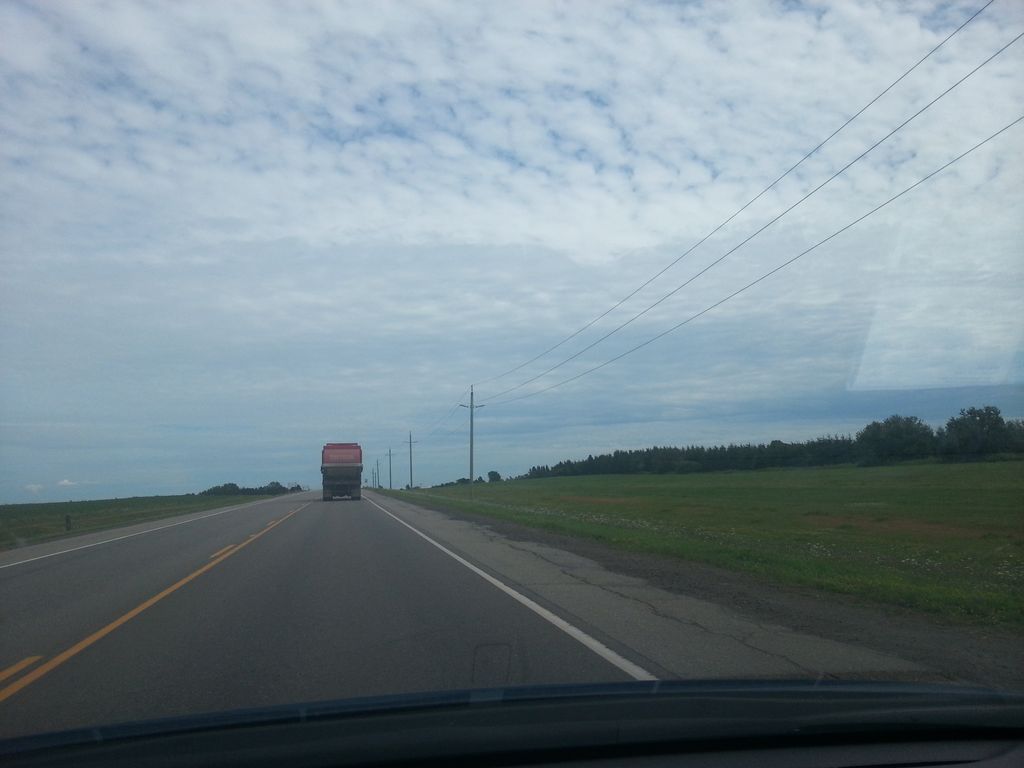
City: charlottetown